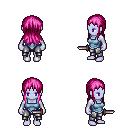
a pixel art fantasy rpg character, female body template, dark elf, purple skin, blue vest, metal pants, pink unkempt hairstyle, dagger, four views (front, back, left, right), 2x2 character sprite sheet, small pixel art, hard edges, no anti-aliasing